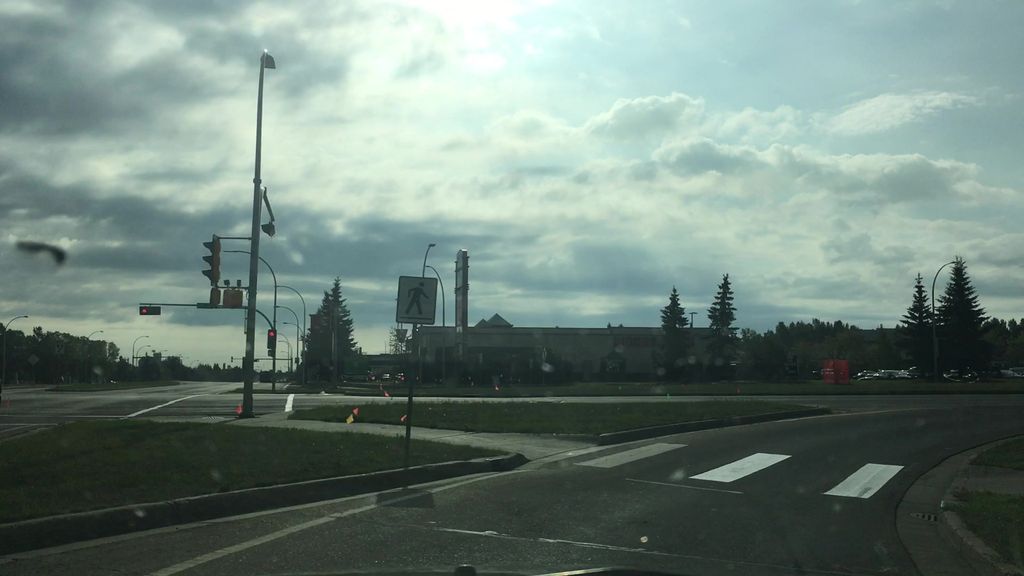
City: edmonton